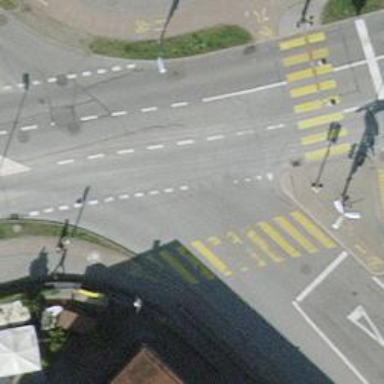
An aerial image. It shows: Road crossing with traffic signals.